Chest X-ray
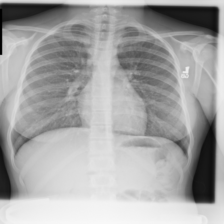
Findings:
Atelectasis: negative
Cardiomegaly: negative
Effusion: negative
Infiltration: negative
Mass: negative
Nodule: negative
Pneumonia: negative
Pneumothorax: negative
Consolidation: negative
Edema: negative
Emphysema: negative
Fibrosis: negative
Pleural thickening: negative
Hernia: negative